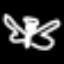
Label: angel